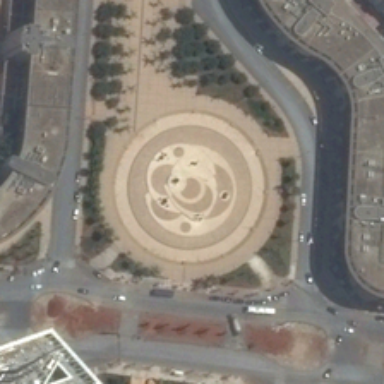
Several buildings and some green trees are around a circle square .